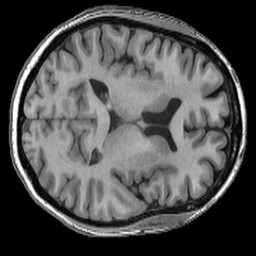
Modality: T1w
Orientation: axial
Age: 50
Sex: female
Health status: ill
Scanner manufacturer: ge
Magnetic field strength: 3 T
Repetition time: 0.008164 s
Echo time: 0.003184 s